Question: I have 3 "'JProgressBars'" in a Java GUI application, which I need to keep updating the values at constant time intervals.
This is my application and highlighted are the progress meters which I want to read the values into.

to read the values for each progress meter I have 3 methods in my object (here a robot class)
example:
'''
robot.readBattery();
robot.readSonic();
robot.readLight();
'''
All methods will return a value between 0 and 100.
I have seen for a single progress bar this can be done using a swingworker.
so does that mean I need 3 swing worker classes in my program to serve all three progress bars?
even if I did that how does the property change listener distinguish among progress bars?
I'll be thankful if somebody could guide me through this.
I have a connect method in robot which returns true if the program is connected to the robot.
ie: 'boolean connected = robot.connect();'
so inside a swingworker the code should be something like ,
'''
while (true) {
if (connected){
setProgress(robot.readBattery());
}
sleep(1000);
}
'''
I may be wrong. please guide me.
SSCCE as requested:
'''
import java.awt.Dimension;
import java.awt.GridBagConstraints;
import java.awt.GridBagLayout;
import java.awt.Insets;
import java.awt.event.ActionEvent;
import java.awt.event.ActionListener;
import java.beans.PropertyChangeEvent;
import java.beans.PropertyChangeListener;
import java.util.Random;
import javax.swing.JButton;
import javax.swing.JFrame;
import javax.swing.JLabel;
import javax.swing.JPanel;
import javax.swing.JProgressBar;
import javax.swing.SwingWorker;
public class Tester extends JFrame implements PropertyChangeListener,
ActionListener {
/**
*
*/
private static final long serialVersionUID = 1L;
private JProgressBar batteryMeter, lightMeter, sonicMeter;
private Robot robot = new Robot();
private BatteryTask bt;
private JButton start = new JButton("Start");
public Tester() {
JPanel statusPanel = new JPanel();
statusPanel.setLayout(new GridBagLayout());
GridBagConstraints c = new GridBagConstraints();
c.insets = new Insets(2, 4, 2, 4);
c.fill = GridBagConstraints.HORIZONTAL;
c.gridx = 0;
c.gridy = 0;
statusPanel.add(new JLabel("Battery Level:"), c);
batteryMeter = new JProgressBar(0, 100);
batteryMeter.setStringPainted(false);
batteryMeter.setPreferredSize(new Dimension(215, 15));
batteryMeter.setValue(0);
c.gridx = 1;
c.gridy = 0;
statusPanel.add(batteryMeter, c);
c.gridx = 0;
c.gridy = 1;
statusPanel.add(new JLabel("Light Sensor:"), c);
lightMeter = new JProgressBar(0, 100);
lightMeter.setStringPainted(false);
lightMeter.setPreferredSize(new Dimension(215, 15));
lightMeter.setValue(0);
c.gridx = 1;
c.gridy = 1;
statusPanel.add(lightMeter, c);
c.gridx = 0;
c.gridy = 2;
statusPanel.add(new JLabel("Ultrasonic Sensor:"), c);
sonicMeter = new JProgressBar(0, 100);
sonicMeter.setStringPainted(false);
sonicMeter.setPreferredSize(new Dimension(215, 15));
sonicMeter.setValue(0);
c.gridx = 1;
c.gridy = 2;
statusPanel.add(sonicMeter, c);
c.gridx = 0;
c.gridy = 3;
start.addActionListener(this);
statusPanel.add(start, c);
this.getContentPane().add(statusPanel);
this.setSize(500, 300);
this.setDefaultCloseOperation(JFrame.EXIT_ON_CLOSE);
this.pack();
this.setVisible(true);
}
public static void main(String[] args) {
// TODO Auto-generated method stub
javax.swing.SwingUtilities.invokeLater(new Runnable() {
@Override
public void run() {
new Tester();
}
});
}
@Override
public void actionPerformed(ActionEvent e) {
// TODO Auto-generated method stub
if (e.getSource() == start) {
bt = new BatteryTask();
bt.addPropertyChangeListener(this);
bt.execute();
}
}
@Override
public void propertyChange(PropertyChangeEvent evt) {
// TODO Auto-generated method stub
if ("progress" == evt.getPropertyName()) {
int progress = (Integer) evt.getNewValue();
batteryMeter.setValue(progress);
}
}
class BatteryTask extends SwingWorker<Void, Void> {
/*
* Main task. Executed in background thread.
*/
@Override
public Void doInBackground() {
// Initialize progress property.
setProgress(0);
while (true) {
// Sleep for up to one second.
try {
Thread.sleep(1000);
} catch (InterruptedException ignore) {
}
// Make random progress.
setProgress(robot.readBattery());
}
}
}
}
class Robot {
private Random r = new Random();
int readBattery() {
int i = r.nextInt(100 - 1) + 1;
System.out.println(i);
return i;
}
int readSonic() {
return r.nextInt(100 - 1) + 1;
}
int readLight() {
return r.nextInt(100 - 1) + 1;
}
}
'''
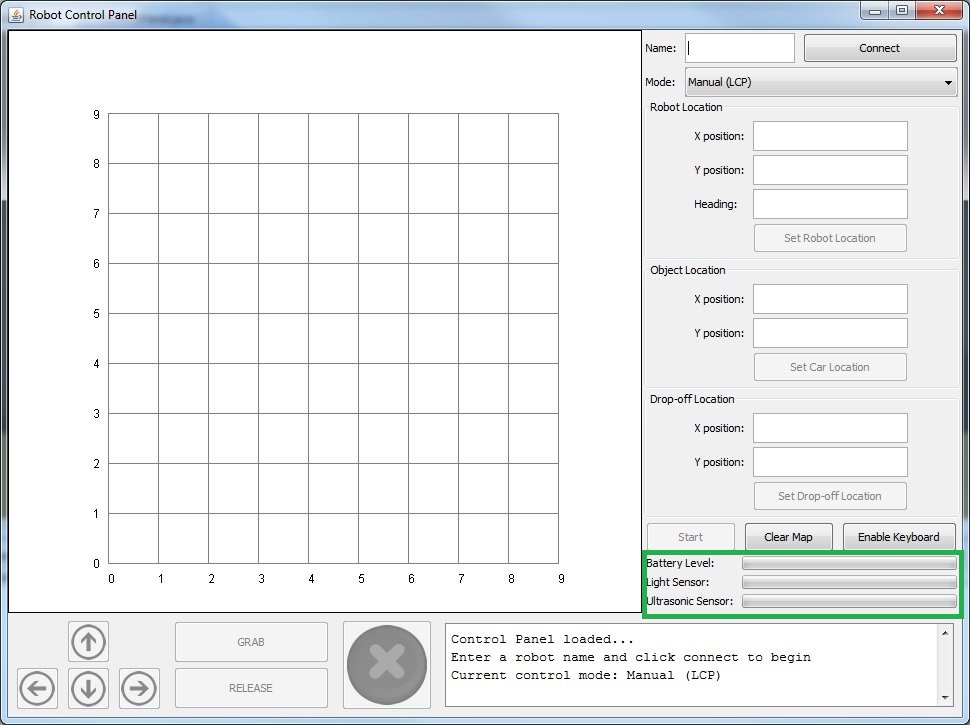
Answer: The 'PropertyChangeEvent' named "progress" communicates only a single value, and the worker's progress as a whole is irrelevant. Instead, let a single 'RobotTask' background thread 'publish()' a 'StatusRecord' holding the three new values. The worker's 'process()' method, which executes on the event dispatch thread, can update the three progress bars as new records arrive. There are related examples <URL>.
'''
class RobotTask extends SwingWorker<StatusRecord, StatusRecord> {...}
'''